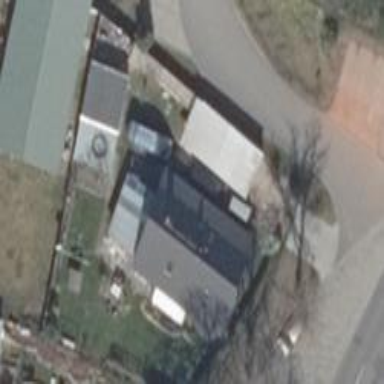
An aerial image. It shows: Detached building.